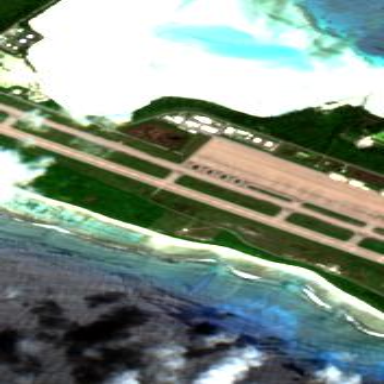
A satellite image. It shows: Apron at the airport.